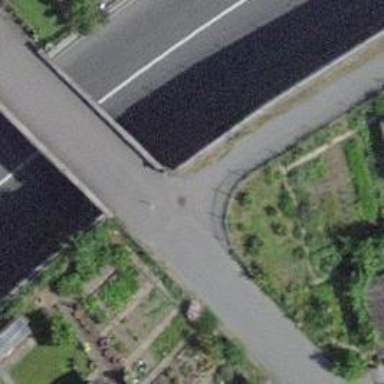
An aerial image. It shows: Asphalt cycleway on bridge.